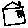
Label: house